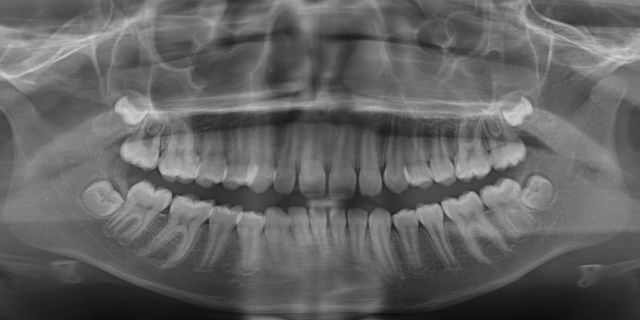
adult